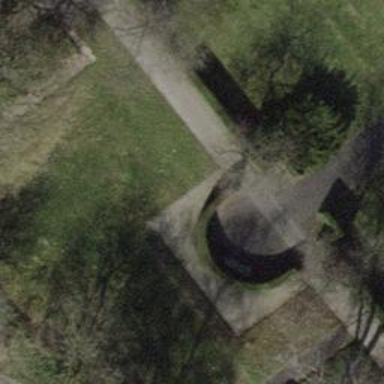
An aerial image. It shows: Bench.